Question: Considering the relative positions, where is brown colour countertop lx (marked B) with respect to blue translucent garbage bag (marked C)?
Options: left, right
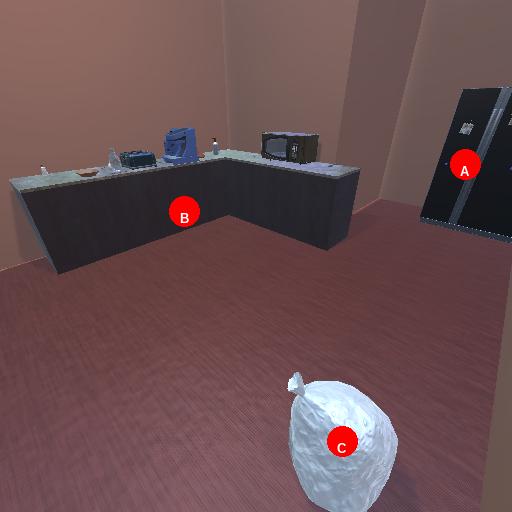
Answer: left